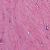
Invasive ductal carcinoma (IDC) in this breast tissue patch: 1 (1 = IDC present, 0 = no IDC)